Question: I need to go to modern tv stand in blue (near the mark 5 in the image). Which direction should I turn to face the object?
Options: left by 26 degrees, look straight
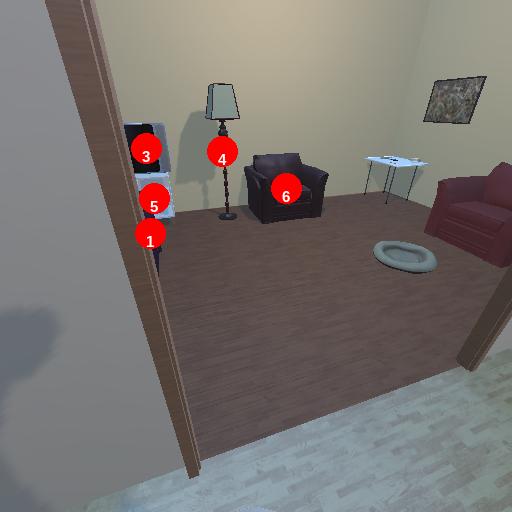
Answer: left by 26 degrees